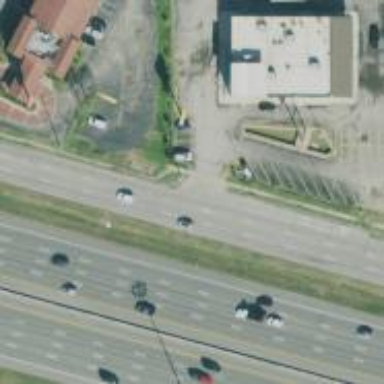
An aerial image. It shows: Secondary road with frontage road alongside.